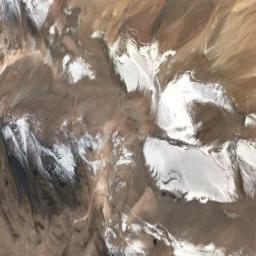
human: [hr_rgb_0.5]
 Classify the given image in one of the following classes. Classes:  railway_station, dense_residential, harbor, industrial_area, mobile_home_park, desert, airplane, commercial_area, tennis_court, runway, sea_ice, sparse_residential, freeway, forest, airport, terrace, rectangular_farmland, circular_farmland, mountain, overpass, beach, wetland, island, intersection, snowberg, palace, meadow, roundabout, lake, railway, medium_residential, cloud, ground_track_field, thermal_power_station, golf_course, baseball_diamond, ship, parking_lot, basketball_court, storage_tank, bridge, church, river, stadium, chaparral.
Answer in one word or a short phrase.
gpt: snowberg